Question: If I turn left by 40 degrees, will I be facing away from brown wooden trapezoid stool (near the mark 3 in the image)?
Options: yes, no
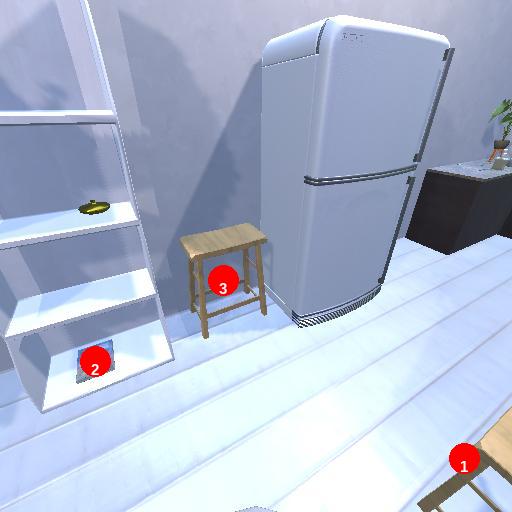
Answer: yes